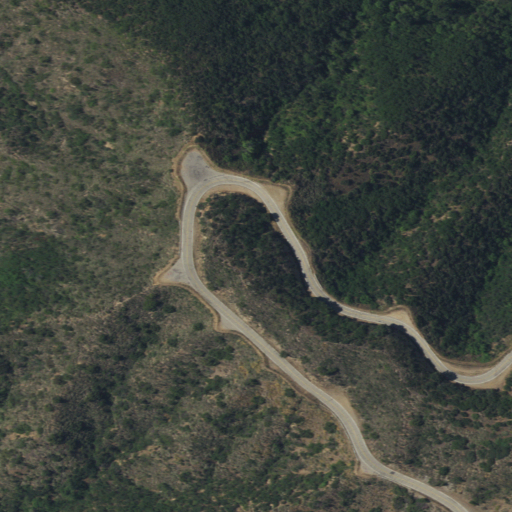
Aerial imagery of cape in California named Newman Point containing shrub, open development, low intensity development, and evergreen forest